Question: I'm working on DataGridView and was wondering if there's a property that automatically makes cells bigger if the content requires it.
So far I have, at the end of the DataGridViewBindingComplete handler:
'''
dataGridView1.AutoResizeRows(DataGridViewAutoSizeRowsMode.AllCells);
'''
But unfortunately, that didn't do the trick.
Here's what I tried so far:
'''
public partial class Form1 : Form
{
private void dgv1BindingComplete(object sender, DataGridViewBindingCompleteEventArgs e)
{
dataGridView1.AutoResizeRows(DataGridViewAutoSizeRowsMode.AllCells);
}
public Form1()
{
InitializeComponent();
// [...] set up datasource: orders
dataGridView1.AutoGenerateColumns = false;
dataGridView1.AutoSizeColumnsMode = DataGridViewAutoSizeColumnsMode.AllCells;
dataGridView1.DataSource = orders;
DataGridViewTextBoxColumn idCol = new DataGridViewTextBoxColumn();
idCol.DataPropertyName = "id";
idCol.AutoSizeMode = DataGridViewAutoSizeColumnMode.AllCellsExceptHeader;
idCol.HeaderText = "#";
idCol.DisplayIndex = 0;
DataGridViewTextBoxColumn placedCol = new DataGridViewTextBoxColumn();
placedCol.DataPropertyName = "placed";
placedCol.AutoSizeMode = DataGridViewAutoSizeColumnMode.AllCellsExceptHeader;
placedCol.HeaderText = "Time Placed";
placedCol.DisplayIndex = 1;
// [...] more of these columns
dataGridView1.Columns.Add(idCol);
dataGridView1.Columns.Add(placedCol);
// [...] adding the rest of the columns
dataGridView1.DataBindingComplete += dgv1BindingComplete;
}
}
'''
With the following result:

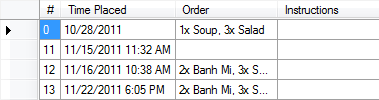
Answer: The answer was hidden in another Stackoverflow question: <URL>
Setting the DefaultCellStyle.WrapMode to TriState.True did the trick.